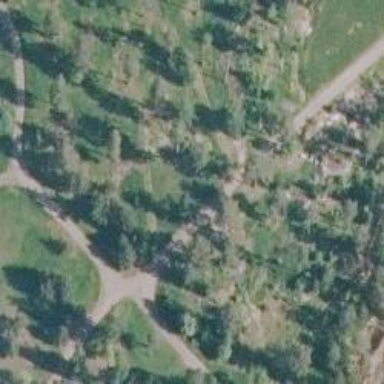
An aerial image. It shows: Disc golf tee.